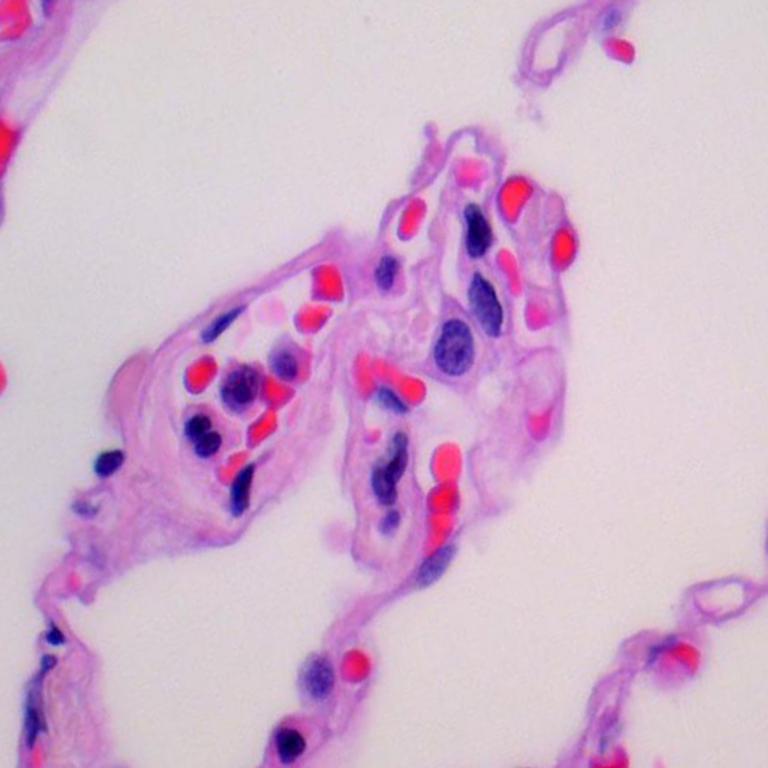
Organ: lung
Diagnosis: benign